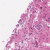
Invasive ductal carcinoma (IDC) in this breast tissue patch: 0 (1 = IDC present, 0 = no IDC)